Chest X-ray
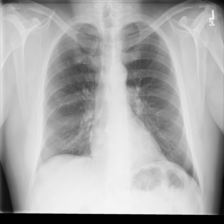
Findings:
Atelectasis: negative
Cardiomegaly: negative
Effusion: negative
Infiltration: negative
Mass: negative
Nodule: negative
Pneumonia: negative
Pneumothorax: negative
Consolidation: negative
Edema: negative
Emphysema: negative
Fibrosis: negative
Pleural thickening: negative
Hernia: negative